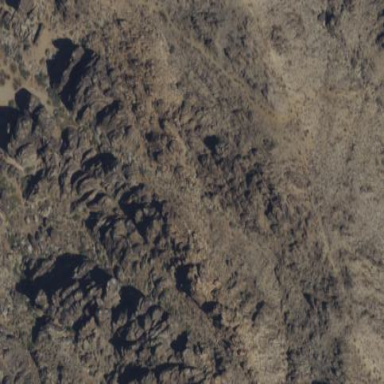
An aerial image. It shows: Landscape dominated by bare rock.